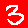
Digit: 3